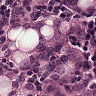
Metastatic tissue present: yes